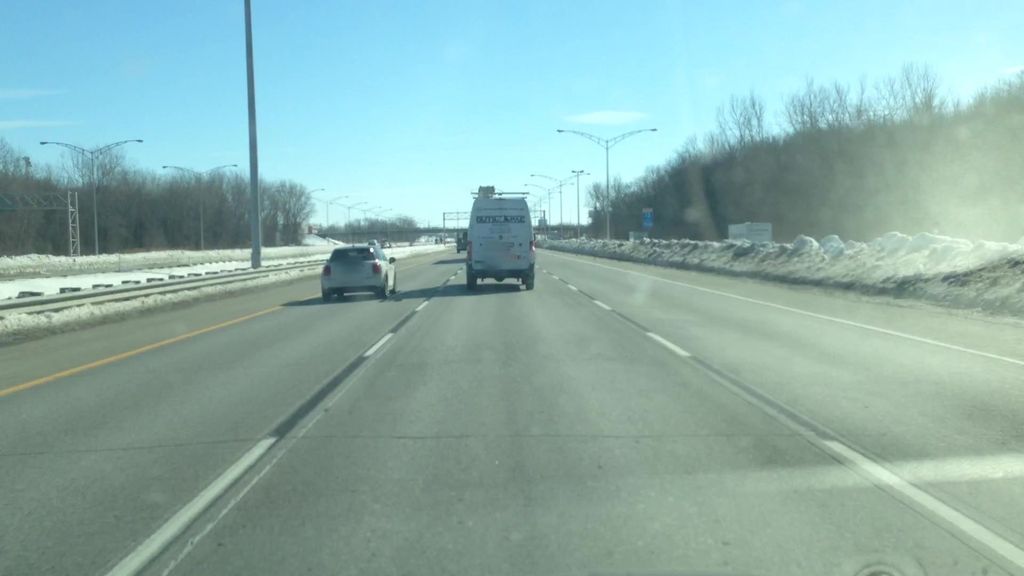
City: montreal